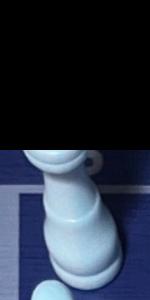
Label: King_White